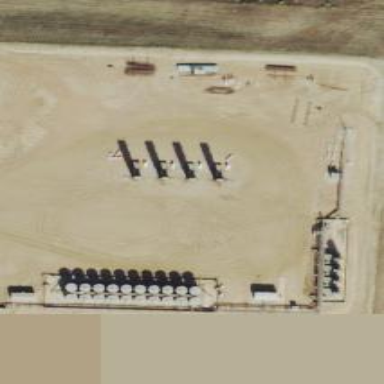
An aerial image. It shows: Petroleum well.